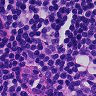
Metastatic tissue present: no